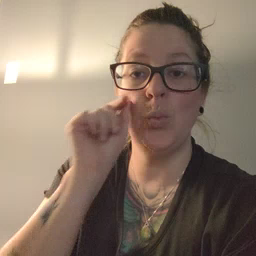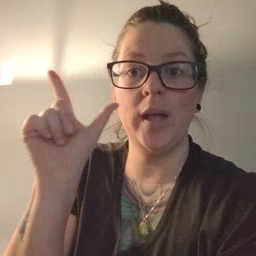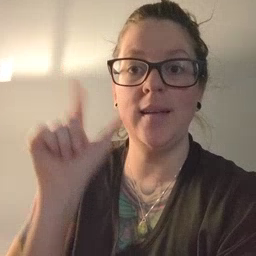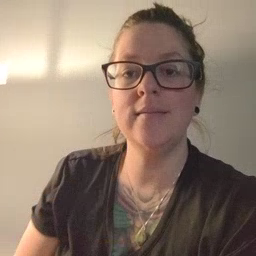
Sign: awake